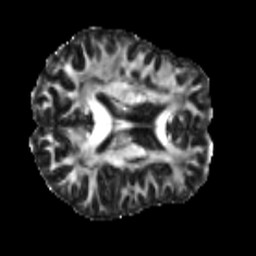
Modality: FA
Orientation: axial
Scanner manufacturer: siemens
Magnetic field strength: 3 T
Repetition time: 4 s
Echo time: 0.0594 s